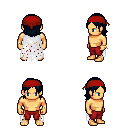
a pixel art fantasy rpg character, male body template, human, tanned skin, white tattered cape, red pants, raven long bangs hairstyle, red bandana, bracelets, four views (front, back, left, right), 2x2 character sprite sheet, small pixel art, hard edges, no anti-aliasing